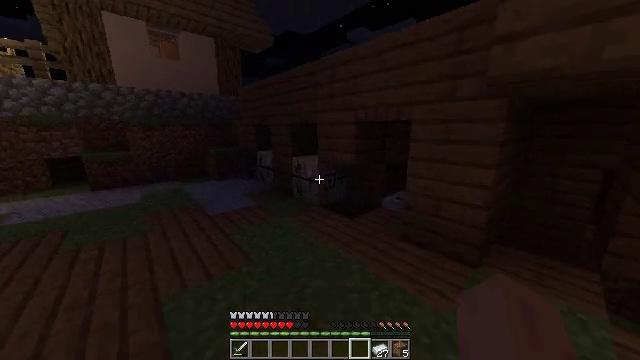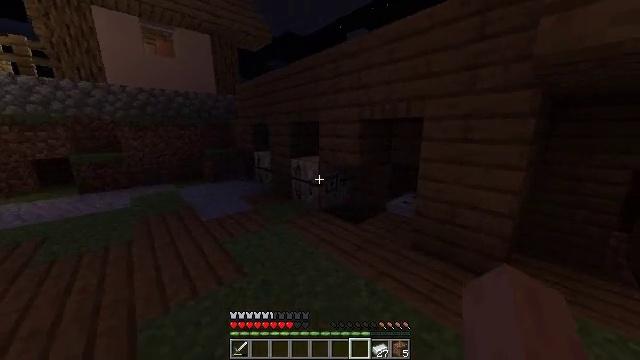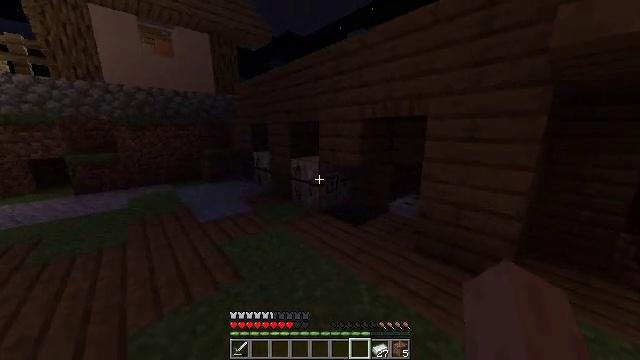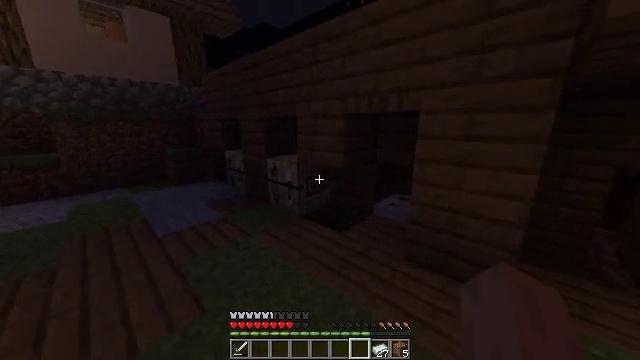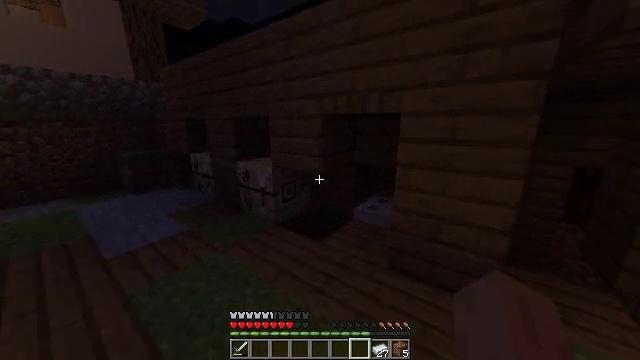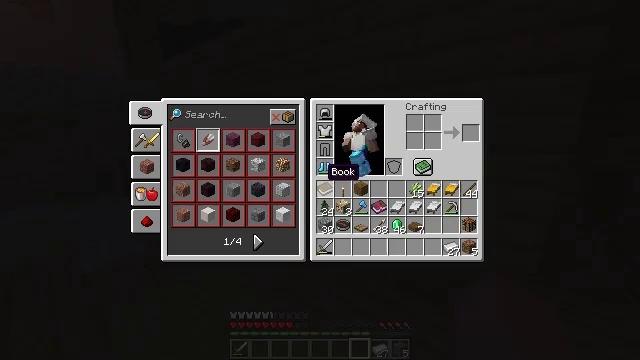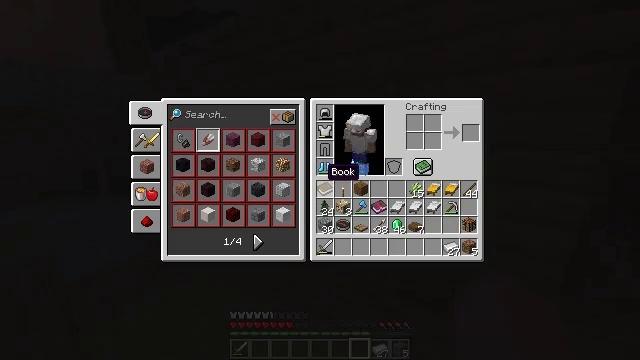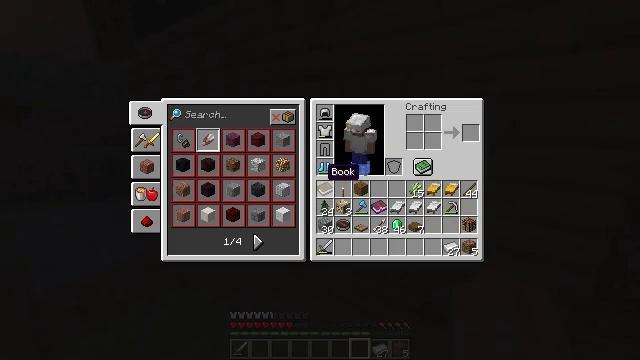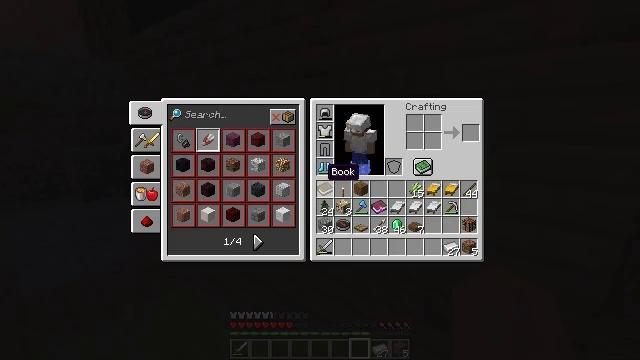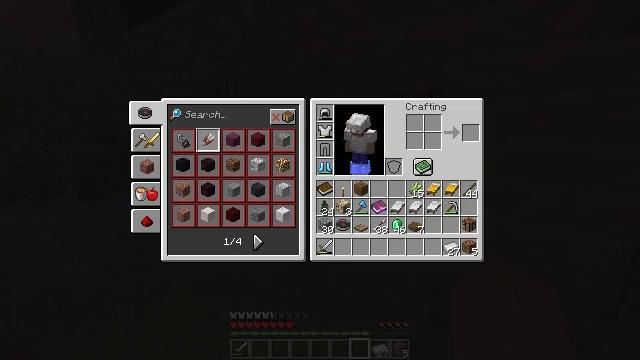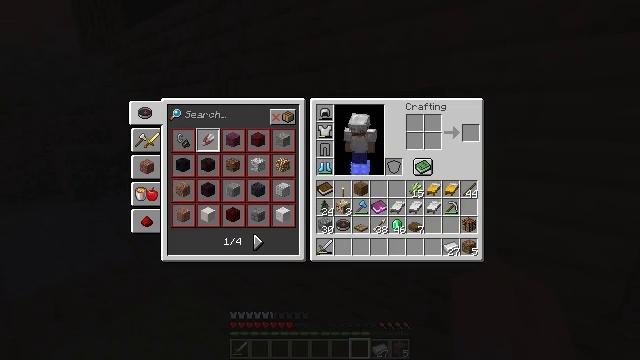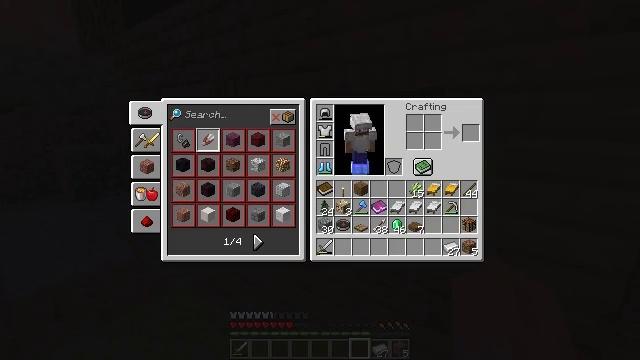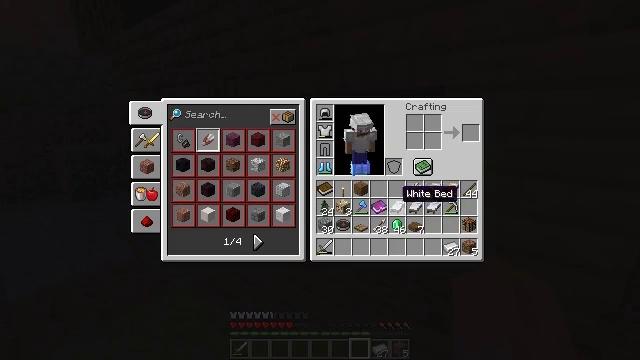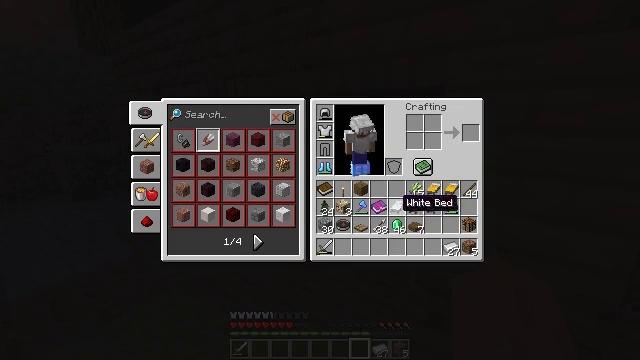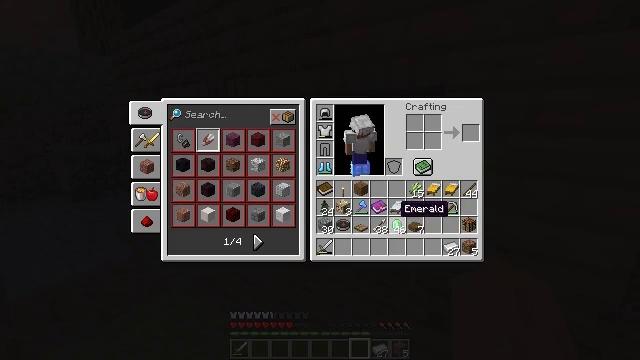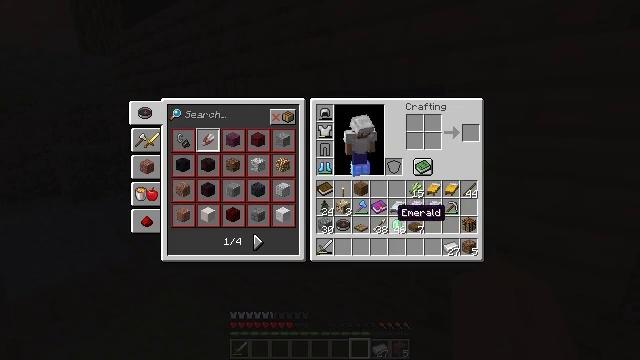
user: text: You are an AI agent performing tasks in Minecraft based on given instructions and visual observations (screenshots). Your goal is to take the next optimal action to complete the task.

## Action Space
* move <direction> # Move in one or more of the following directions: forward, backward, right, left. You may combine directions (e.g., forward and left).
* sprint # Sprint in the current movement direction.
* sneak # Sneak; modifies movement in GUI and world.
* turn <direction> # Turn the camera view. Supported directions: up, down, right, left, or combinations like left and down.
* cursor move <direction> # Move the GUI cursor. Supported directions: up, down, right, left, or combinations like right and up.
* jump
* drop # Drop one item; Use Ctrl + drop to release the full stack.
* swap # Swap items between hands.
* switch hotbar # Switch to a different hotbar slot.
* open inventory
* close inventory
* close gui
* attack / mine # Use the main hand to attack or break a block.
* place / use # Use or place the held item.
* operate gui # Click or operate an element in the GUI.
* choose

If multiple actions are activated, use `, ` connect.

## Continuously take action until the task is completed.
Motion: motion action
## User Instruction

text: Mine the iron trapdoor.
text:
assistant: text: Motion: move forward
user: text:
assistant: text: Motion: move forward
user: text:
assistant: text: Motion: move forward, turn right
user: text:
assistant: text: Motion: move forward, turn right
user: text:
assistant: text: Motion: move forward, open inventory
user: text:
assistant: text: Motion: move forward, open inventory
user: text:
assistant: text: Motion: move forward, open inventory
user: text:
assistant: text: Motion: no_op
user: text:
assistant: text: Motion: cursor move right
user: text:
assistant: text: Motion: cursor move right
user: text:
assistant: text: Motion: cursor move right and down
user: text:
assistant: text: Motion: cursor move right and down
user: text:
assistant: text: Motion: cursor move down
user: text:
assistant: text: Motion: no_op
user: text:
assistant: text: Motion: no_op
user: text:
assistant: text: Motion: cursor move left
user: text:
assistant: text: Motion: no_op
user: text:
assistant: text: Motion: no_op
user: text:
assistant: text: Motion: no_op
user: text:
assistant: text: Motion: no_op
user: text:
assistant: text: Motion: no_op
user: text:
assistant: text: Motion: no_op
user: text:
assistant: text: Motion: no_op
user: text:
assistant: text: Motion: no_op
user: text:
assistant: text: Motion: no_op
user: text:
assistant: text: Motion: cursor move right and up
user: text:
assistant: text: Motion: cursor move right
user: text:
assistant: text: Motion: cursor move right
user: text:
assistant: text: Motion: cursor move right
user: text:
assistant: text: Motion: cursor move right